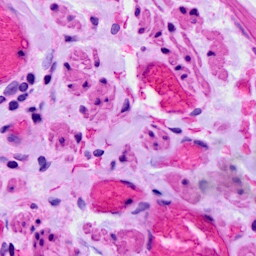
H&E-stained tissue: Ovarian